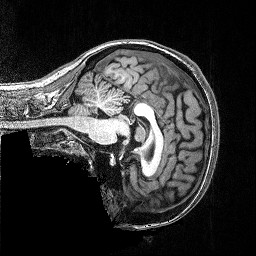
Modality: T1w
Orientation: sagittal
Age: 23
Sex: female
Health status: healthy
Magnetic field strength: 3 T
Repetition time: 2.53 s
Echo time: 0.00331 s